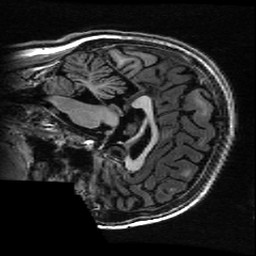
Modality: T1w
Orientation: sagittal
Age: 19
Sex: female
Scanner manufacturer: ge
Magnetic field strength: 3 T
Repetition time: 0.01144 s
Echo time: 0.005012 s